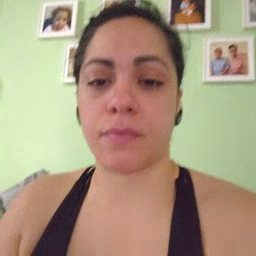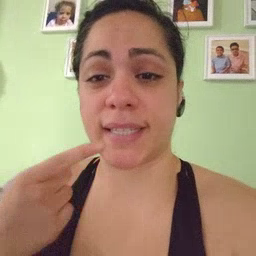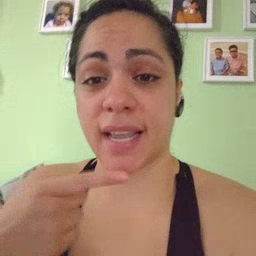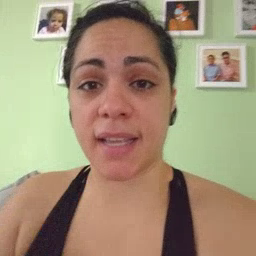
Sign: say